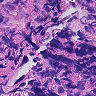
Metastatic tissue present: no